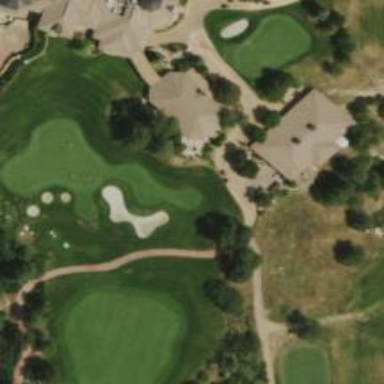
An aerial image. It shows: Path designated for golf carts.